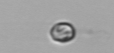
Label: nanoplankton_mix